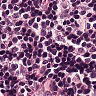
Metastatic tissue present: no